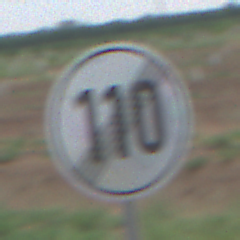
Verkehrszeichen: EndeGeschwindigkeit110
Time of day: SunriseSunset
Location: Outdoor (Nature)
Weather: PartlyCloudy
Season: NotSpecified
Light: Natural